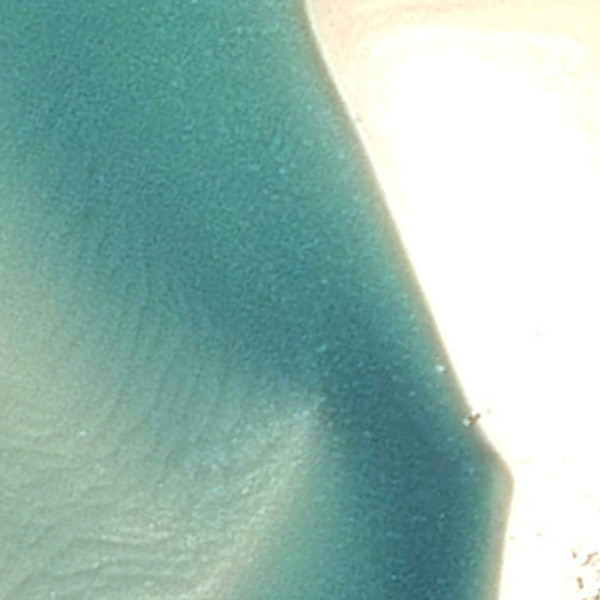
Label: Beach